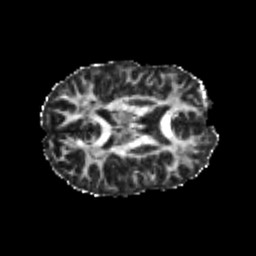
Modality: FA
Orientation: axial
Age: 23
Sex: female
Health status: healthy
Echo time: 0.074 s